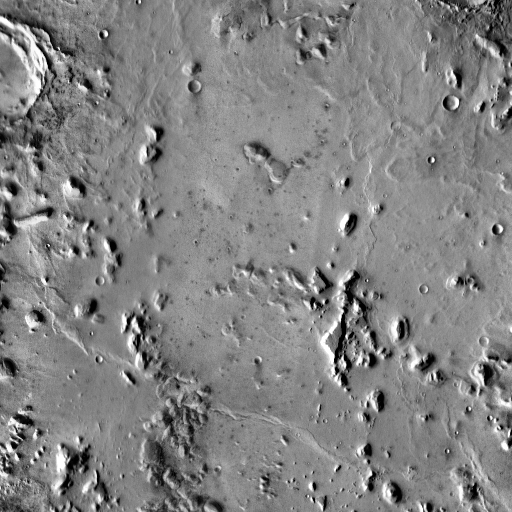
Crater classes present: Background, Other